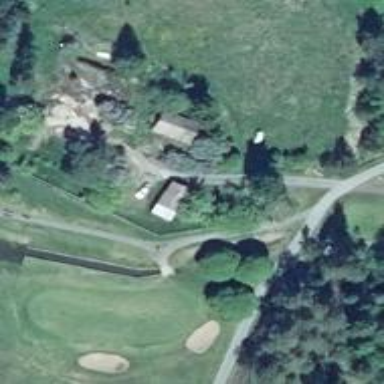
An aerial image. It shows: Footway that serves as golf path.